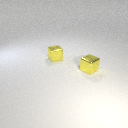
small yellow metal cube to the left of small yellow metal cube